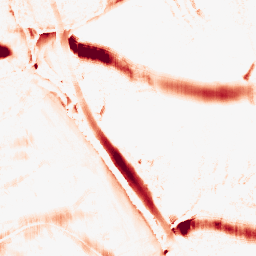
Category: morphological
Decomposition family: morphological_ellipse
Decomposition parameters: operation: opening
width: 30
height: 10
Upsampling method: bspline
Upsampling parameters: scale: 8
Upsampling scale: 8